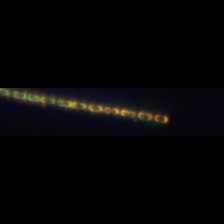
Taxon: Skeletonema
Group: Diatoms